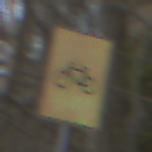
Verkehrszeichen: RadverkehrOhnePfeilsymbol
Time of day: MorningAfternoon
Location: Outdoor (Nature)
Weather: PartlyCloudy
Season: NotSpecified
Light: Natural